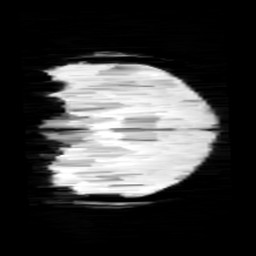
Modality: minIP
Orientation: coronal
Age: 11
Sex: female
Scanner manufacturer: siemens
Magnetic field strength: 3 T
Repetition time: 0.027 s
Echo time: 0.02 s